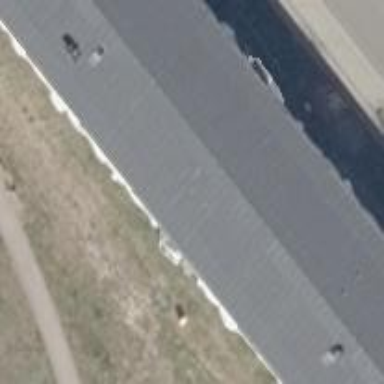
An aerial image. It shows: Building with hipped roof colored black.